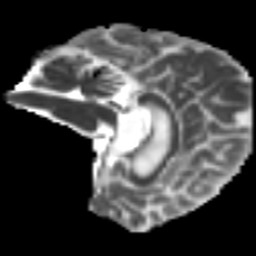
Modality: MD
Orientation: sagittal
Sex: male
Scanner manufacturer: ge
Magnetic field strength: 3 T
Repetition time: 7 s
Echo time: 0.08 s